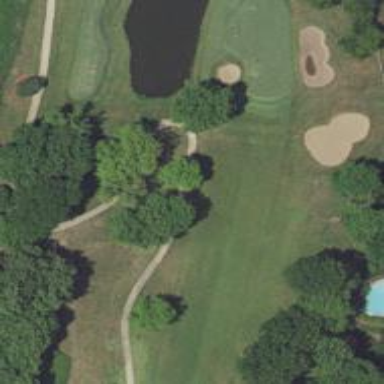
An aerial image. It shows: Path designated for golf carts.